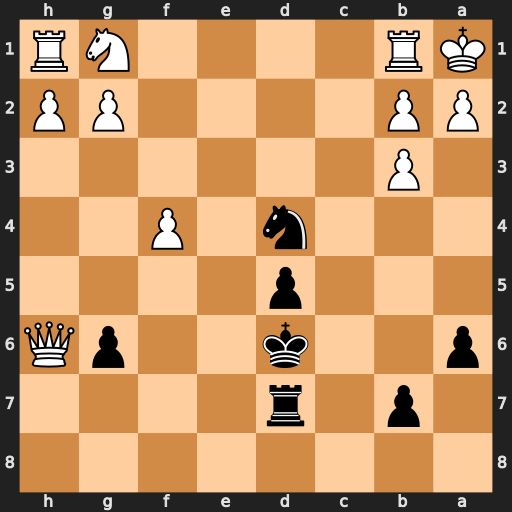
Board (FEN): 8/1p1r4/p2k2pQ/3p4/3n1P2/1P6/PP4PP/KR4NR
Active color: b
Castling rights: -
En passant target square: -
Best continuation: Nc2#